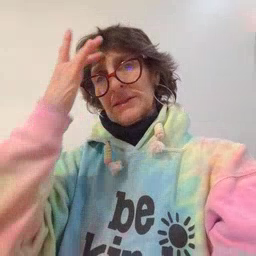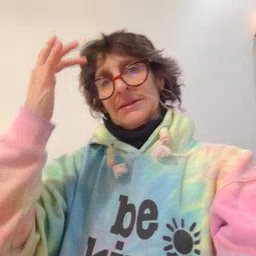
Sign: sick